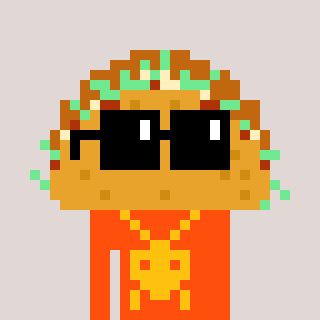
a pixel art character with square black sunglasses, a taco-shaped head and a orange-colored body on a warm background